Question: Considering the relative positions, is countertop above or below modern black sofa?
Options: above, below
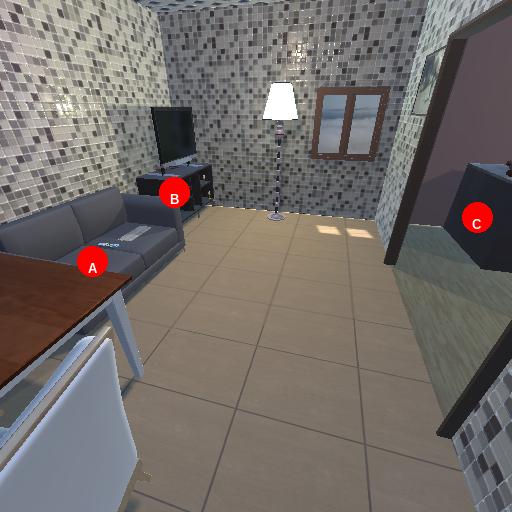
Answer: above